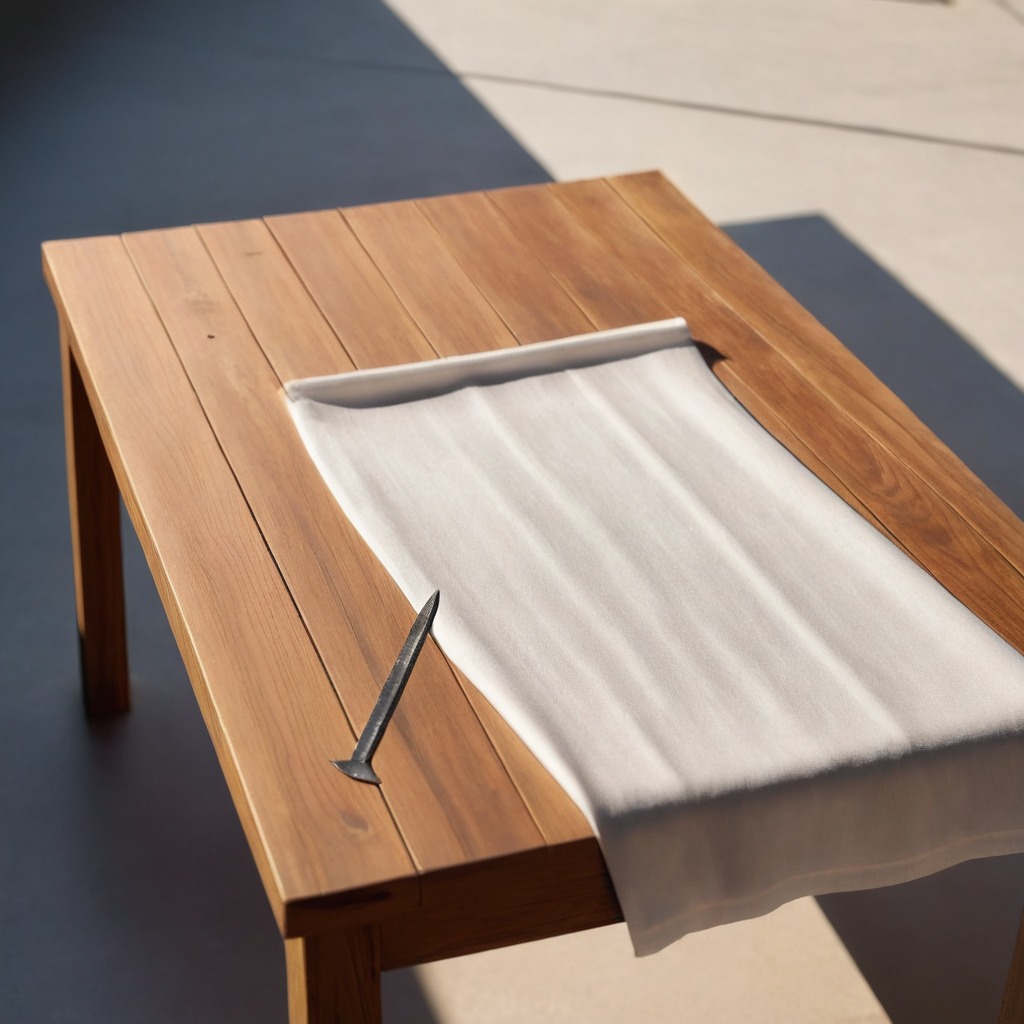
A clean wooden table covered with a plain fabric table cloth in an outdoor workshop during daytime bright natural light soft shadows worn but beneath the cloth is adorned with an iron nail.